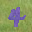
Label: 4